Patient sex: M
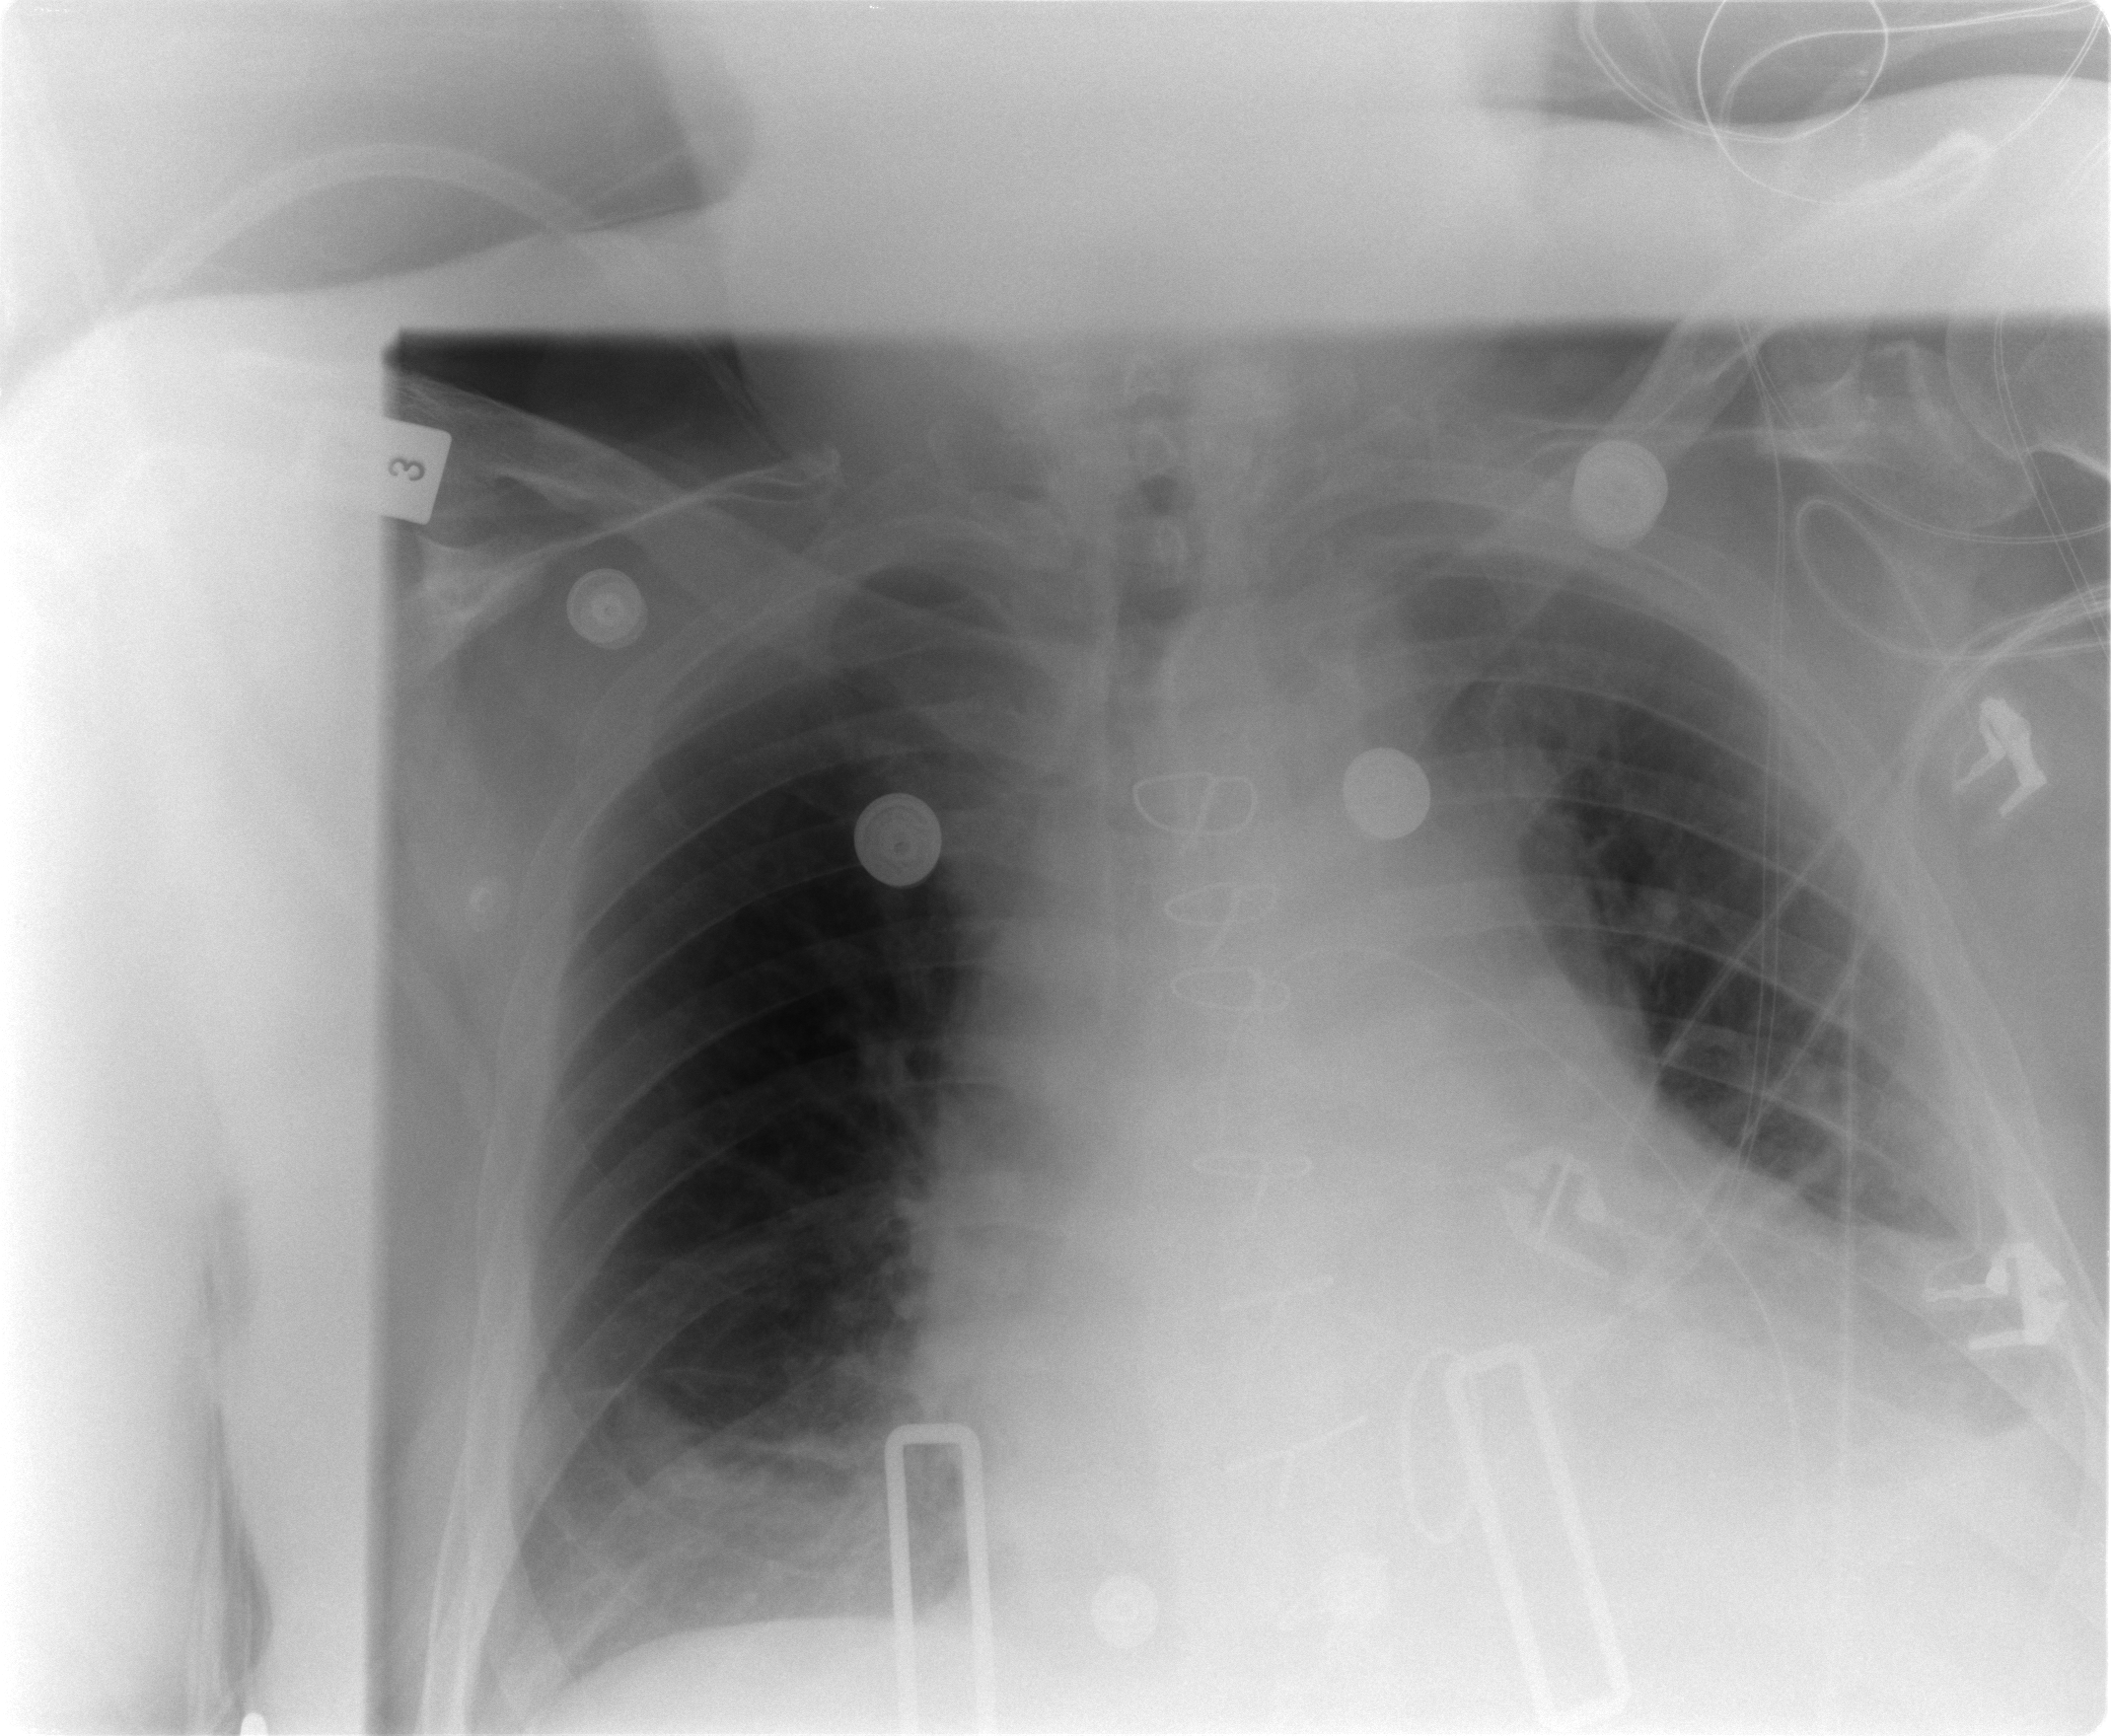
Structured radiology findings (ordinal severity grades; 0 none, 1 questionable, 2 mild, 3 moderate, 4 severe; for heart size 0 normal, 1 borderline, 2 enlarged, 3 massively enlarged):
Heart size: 2
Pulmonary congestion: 2
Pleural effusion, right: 0
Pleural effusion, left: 2
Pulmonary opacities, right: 2
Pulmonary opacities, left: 0
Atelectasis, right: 2
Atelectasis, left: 2